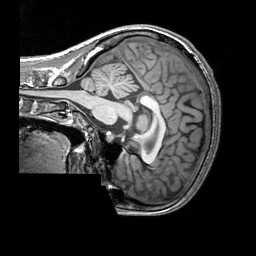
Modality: T1w
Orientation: sagittal
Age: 25
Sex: female
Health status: healthy
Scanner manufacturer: siemens
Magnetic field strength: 3 T
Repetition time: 2.3 s
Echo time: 0.00303 s